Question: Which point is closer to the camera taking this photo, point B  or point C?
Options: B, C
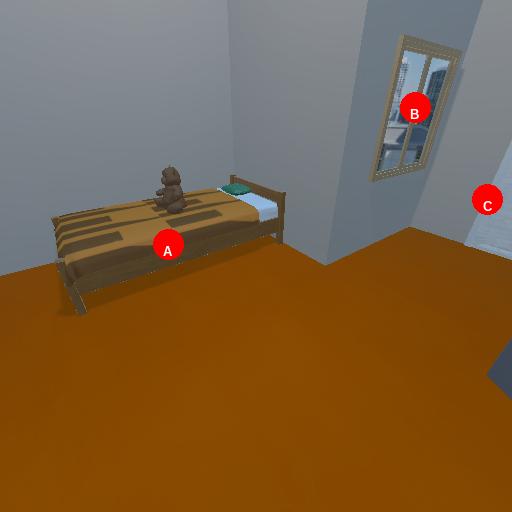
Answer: B